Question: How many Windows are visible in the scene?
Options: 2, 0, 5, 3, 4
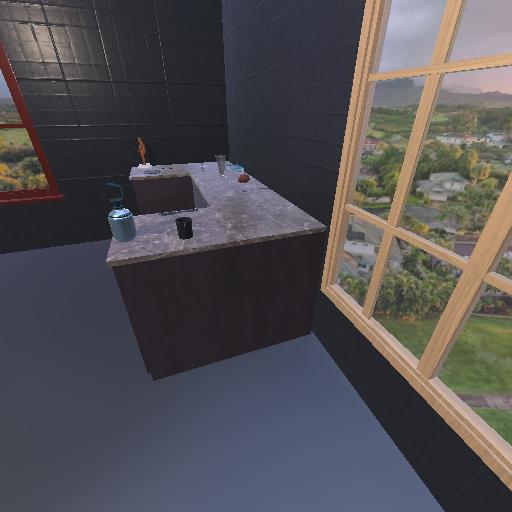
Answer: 2